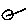
Label: circle